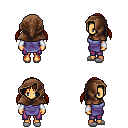
a pixel art fantasy rpg character, female body template, human, tanned skin, chain tabard jacket, magenta pants, dark blonde twin-tailed hairstyle, cloth hood, white cloth bracers, white slippers, four views (front, back, left, right), 2x2 character sprite sheet, small pixel art, hard edges, no anti-aliasing